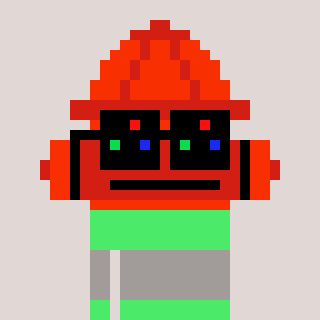
a pixel art character with square black sunglasses, a fire hydrant-shaped head and a teal-colored body on a warm background